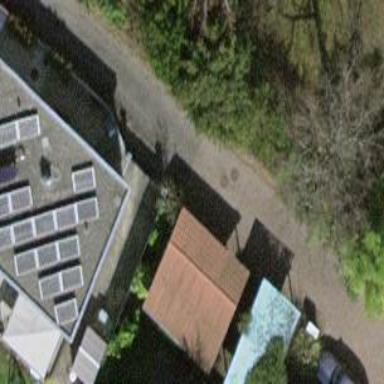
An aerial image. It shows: View of roof of building.